A time-domain waveform of one vibration snapshot from a rolling-element bearing is shown. Diagnose the bearing from this image, choosing from: normal, inner_race, outer_race, ball.
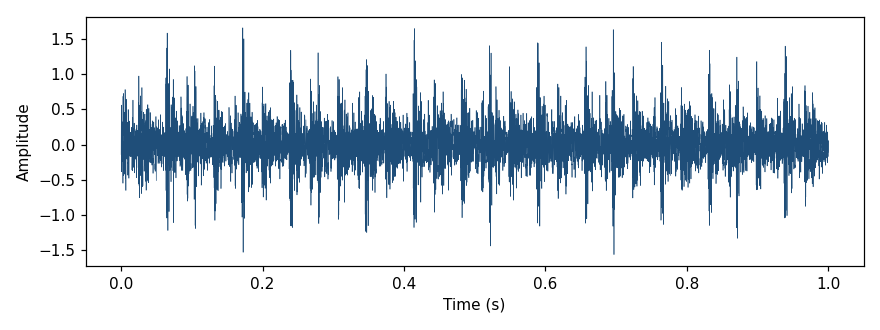
Answer: outer_race